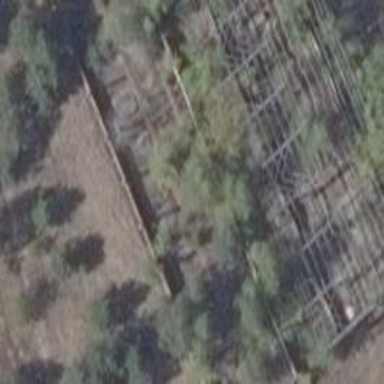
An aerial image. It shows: Ruins of building.